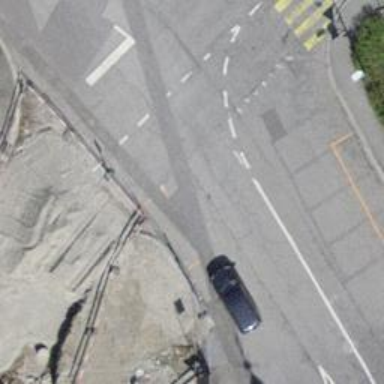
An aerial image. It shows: Bollard barrier.